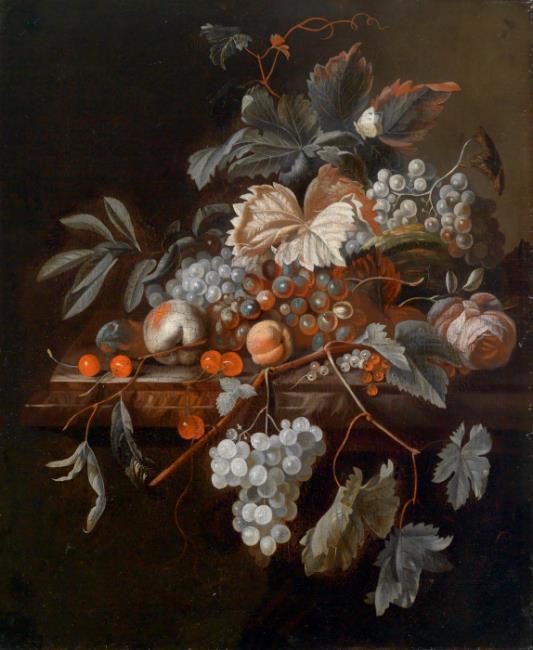
Title: Still life with fruit on a stone ridge
Artist: Simon Verelst Bron: Fred G. Meijer (2012-12)
Earliest date: 1690
Latest date: 1700
Genre: painting
Iconography: Still Life
Keywords: fruit piece, peach, cherry, bunch of grapes, berries (guide term), rose, plum, on a stone plinth